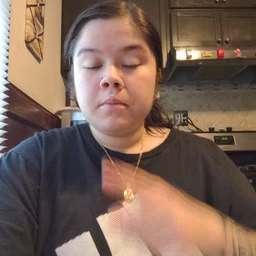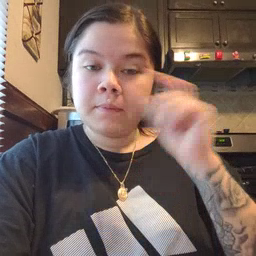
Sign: because